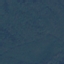
Label: Forest